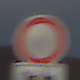
Verkehrszeichen: VerbotFahrzeugeAllerArt
Zusatzzeichen unten: MehrspurigeFahrzeugeFrei9
Umgebung: Outdoor, Suburban
Tageszeit: MorningAfternoon
Wetter: Overcast
Licht: Natural
Jahreszeit: NotSpecified
Kontrast: LowContrast